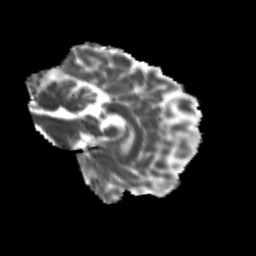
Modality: MD
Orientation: sagittal
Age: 25
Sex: female
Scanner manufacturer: siemens
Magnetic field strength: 3 T
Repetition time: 3.5 s
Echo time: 0.104 s